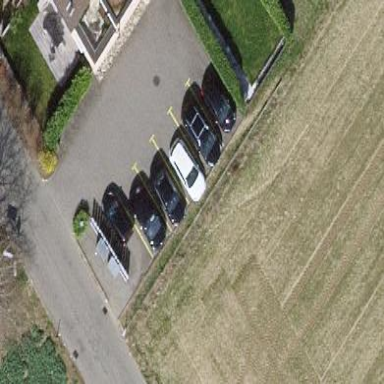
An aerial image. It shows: Parking area with surface.